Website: lowes
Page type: billing-address
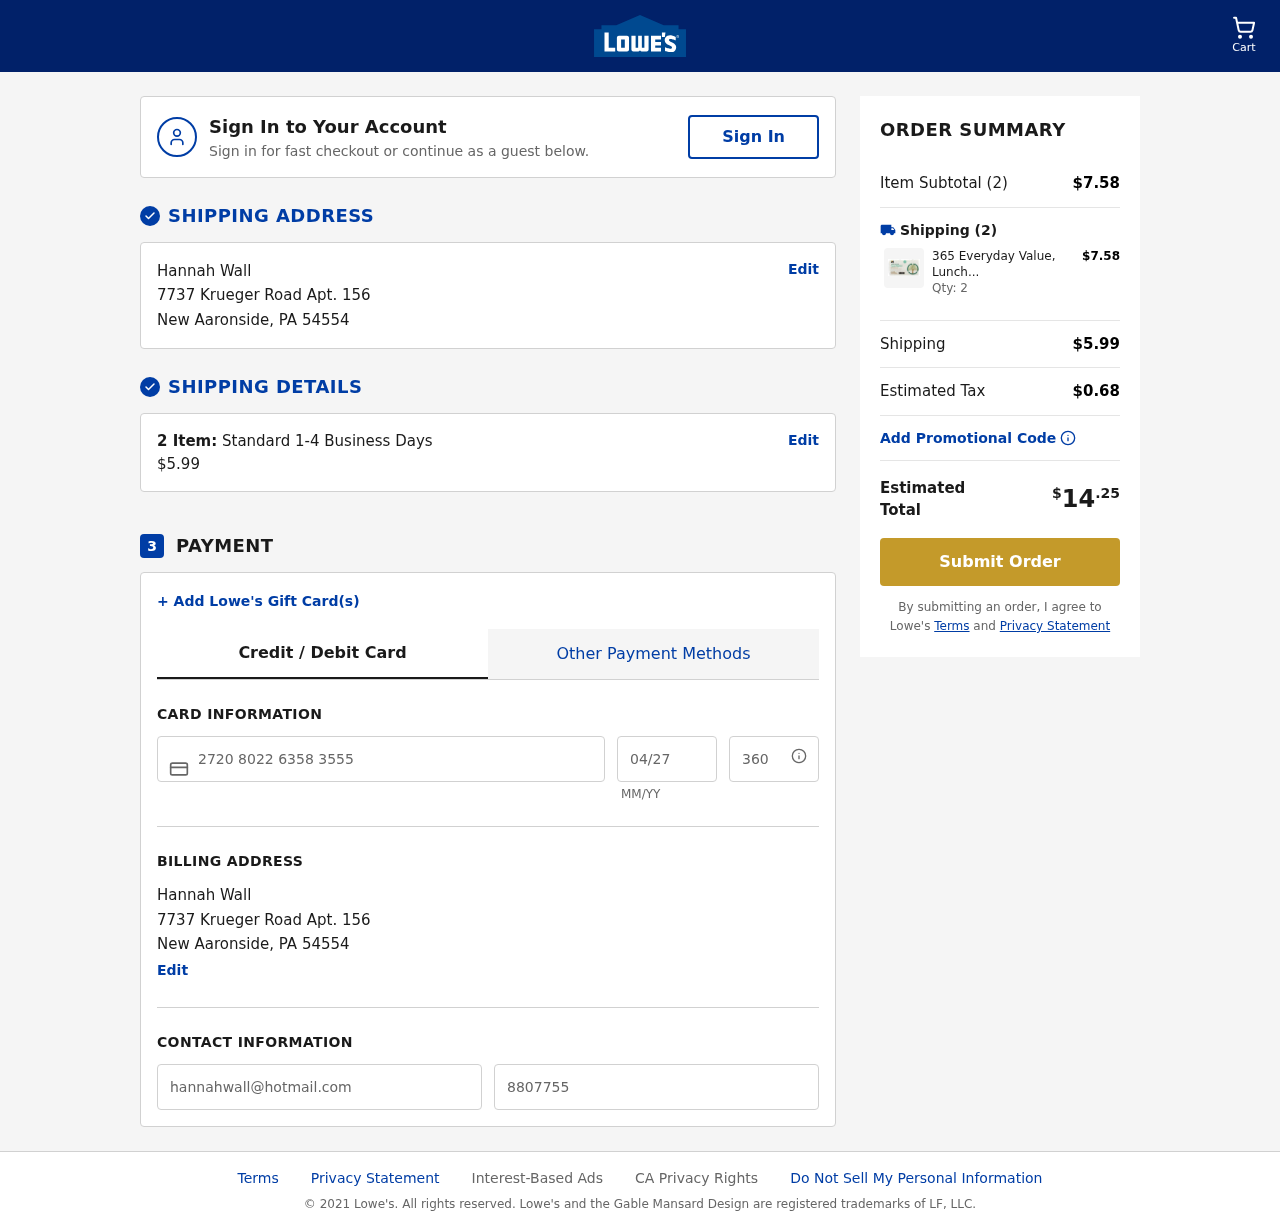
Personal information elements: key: PII_CARD_CVV
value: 360
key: PII_CARD_EXPIRY
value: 04/27
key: PII_CARD_NUMBER
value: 2720 8022 6358 3555
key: PII_CITY
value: New Aaronside
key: PII_EMAIL
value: hannahwall@hotmail.com
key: PII_FULLNAME
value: Hannah Wall
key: PII_PHONE
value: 8807755892
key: PII_POSTCODE
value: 54554
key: PII_STATE_ABBR
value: PA
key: PII_STREET
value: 7737 Krueger Road Apt. 156
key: PII_FULLNAME2
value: Hannah Wall
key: PII_STREET2
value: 7737 Krueger Road Apt. 156
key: PII_CITY2
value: New Aaronside
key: PII_STATE_ABBR2
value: PA
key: PII_POSTCODE2
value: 54554
Product elements: key: PRODUCT1_NAME
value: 365 Everyday Value, Lunch Napkins, 200 ct
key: PRODUCT1_PRICE
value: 3.79
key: PRODUCT1_QUANTITY
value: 2
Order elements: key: ORDER_NUM_ITEMS
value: Cart
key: ORDER_NUM_ITEMS
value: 2 Item:
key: ORDER_NUM_ITEMS
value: Item Subtotal (2)
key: ORDER_SHIPPING_COST
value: $5.99
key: ORDER_SUBTOTAL
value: $7.58
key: ORDER_TAX
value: $0.68
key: ORDER_TOTAL
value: $14.25